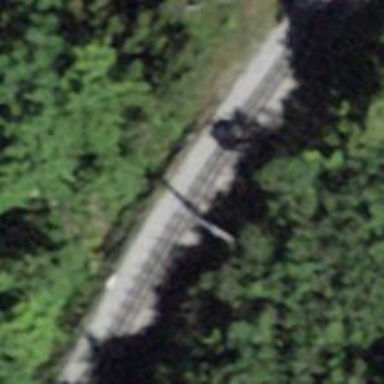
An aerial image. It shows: Narrow-gauge railway track electrified by contact line.